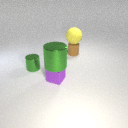
small green metal cylinder behind small purple metal cube